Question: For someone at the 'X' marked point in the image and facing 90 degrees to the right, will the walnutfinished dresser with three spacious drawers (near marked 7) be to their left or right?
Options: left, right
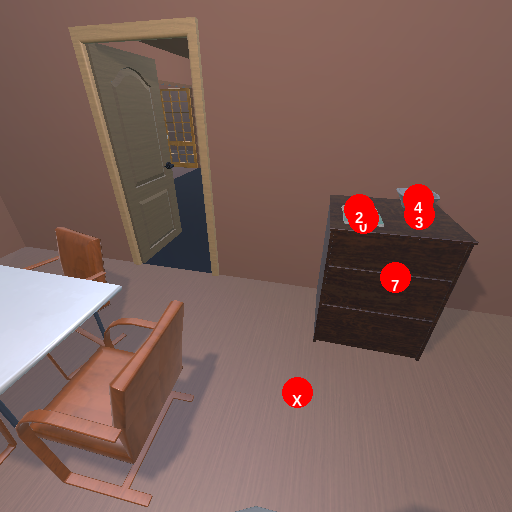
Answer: left